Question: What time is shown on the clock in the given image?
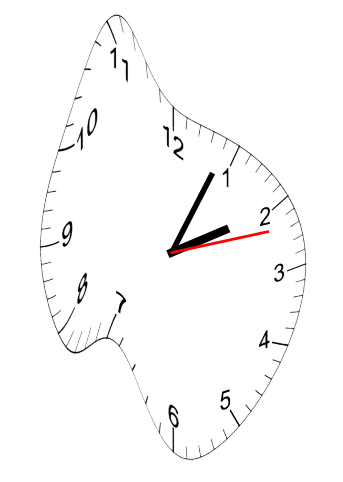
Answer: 02:04:12